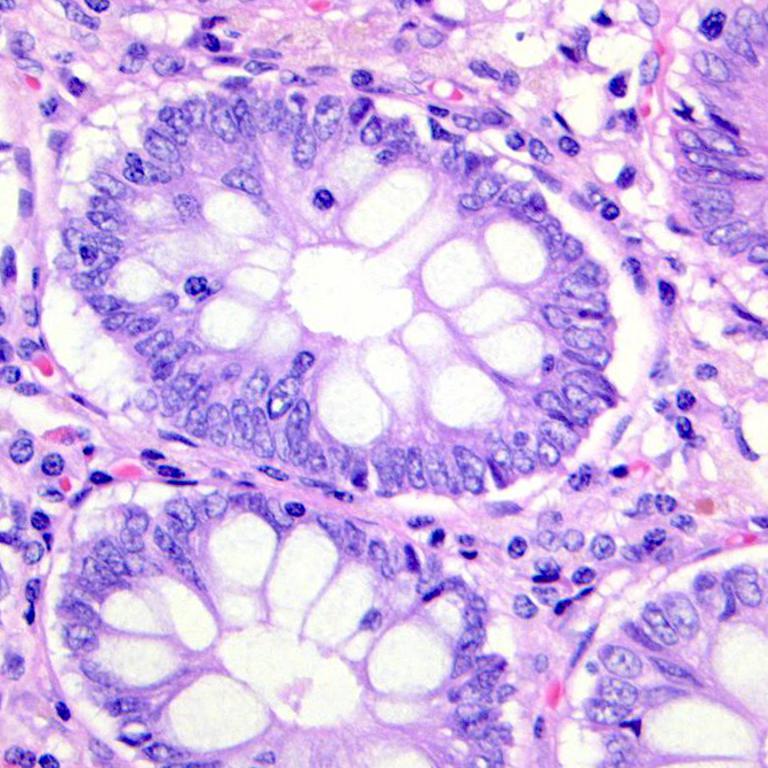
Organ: colon
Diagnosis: benign